Question: Using the Scala <URL> library to perform cross product operations with vector quantities. Currently I'm working on the equation in Scala:

Squants has a feature where I can perform cross-products of vector quantities, but the problem is that I can't do something like:
'''
val vectorQuantity = DoubleVector(1.2, 1.2, 1.2)
math.pow(vectorQuantity, 3)
'''
Is there a way to do this? I've also tried something like 'vectorQuantity crossProduct vectorQuantity' but I'm just getting the compiler error 'type mismatch; found: squants.Vector[Double]; required: Double'.
Thanks for your help!
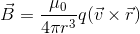
Answer: '''
import squants.DoubleVector
object Main extends App {
println("Start :)")
val vectorQuantity = DoubleVector(1.2, 1.2, 1.2)
println(vectorQuantity)
val product = vectorQuantity crossProduct DoubleVector(0.7, 2.3, 1)
println(product)
val result = DoubleVector(vectorQuantity.coordinates.map(c => math.pow(c, 3)):_*)
println(result)
}
'''
[sbt 0.13.7] [scala 2.11.5] [squants 0.4.2]
This compiles and works as expected.
Unfortunately API doesn't expose any kind of "map" functionality for DoubleVector which would be nice here. You can always ask a maintainer to add this.
I would expect this to work like that:
'''
val pow3 = (id: Double) => math.pow(id, 3)
vectorQuantity.map(_.pow3)
'''